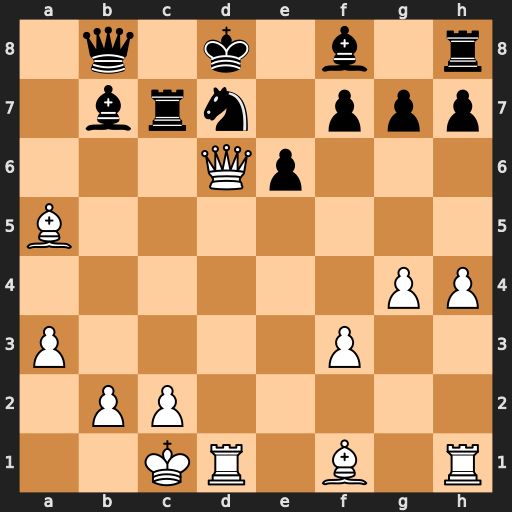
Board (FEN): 1q1k1b1r/1brn1ppp/3Qp3/B7/6PP/P4P2/1PP5/2KR1B1R
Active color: w
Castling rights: -
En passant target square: -
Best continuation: Qxd7#